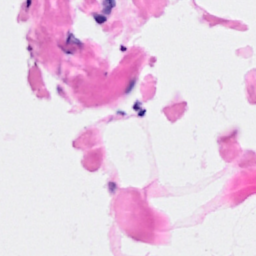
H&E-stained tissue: Breast